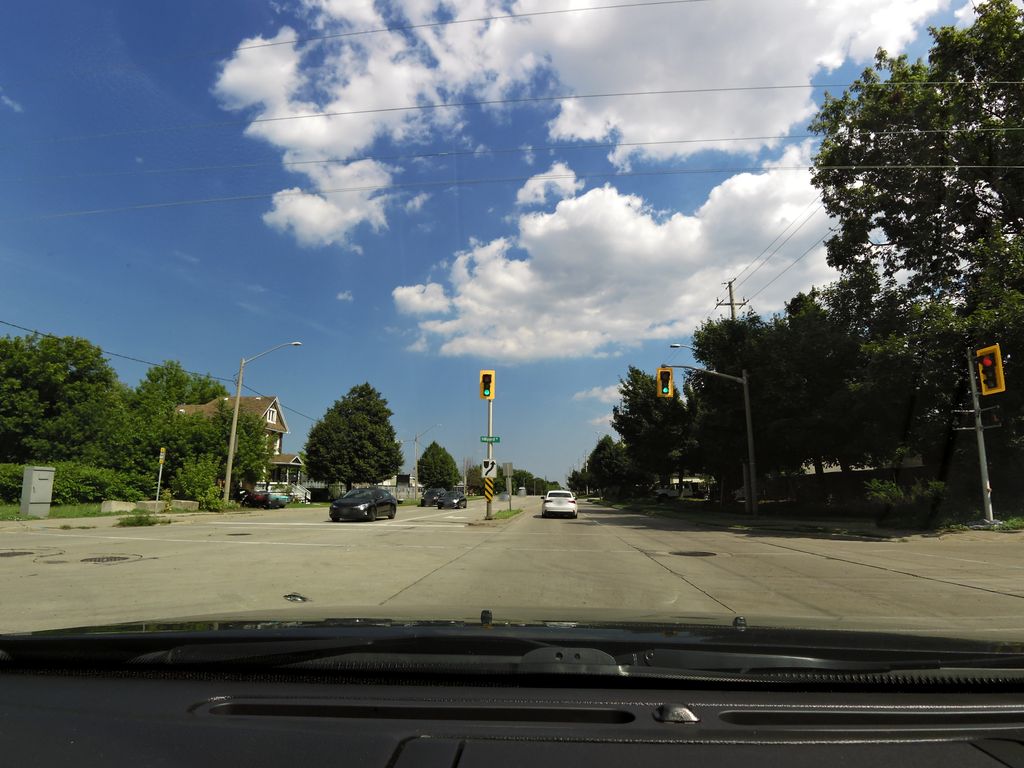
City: hamilton